Field crop: maize
Growth stage: 2
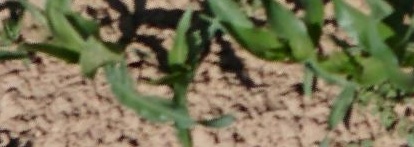
Species: maize